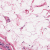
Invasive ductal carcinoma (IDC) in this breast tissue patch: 0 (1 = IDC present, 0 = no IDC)